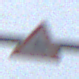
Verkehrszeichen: WildwechselRechts
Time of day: MorningAfternoon
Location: Outdoor (Suburban)
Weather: Overcast
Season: NotSpecified
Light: Natural